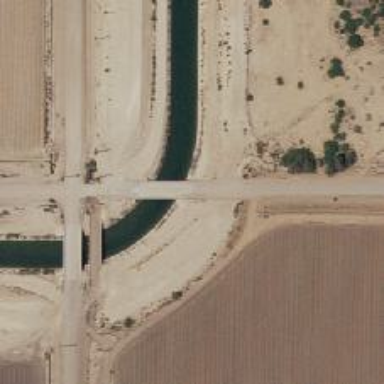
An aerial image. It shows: Residential road crossing over aqueduct bridge.